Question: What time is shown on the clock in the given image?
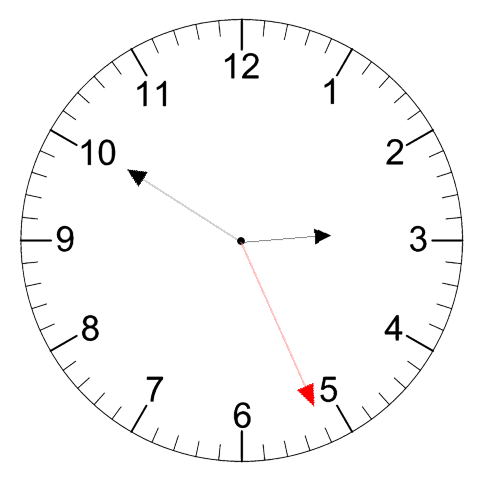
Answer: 02:50:26